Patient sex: M
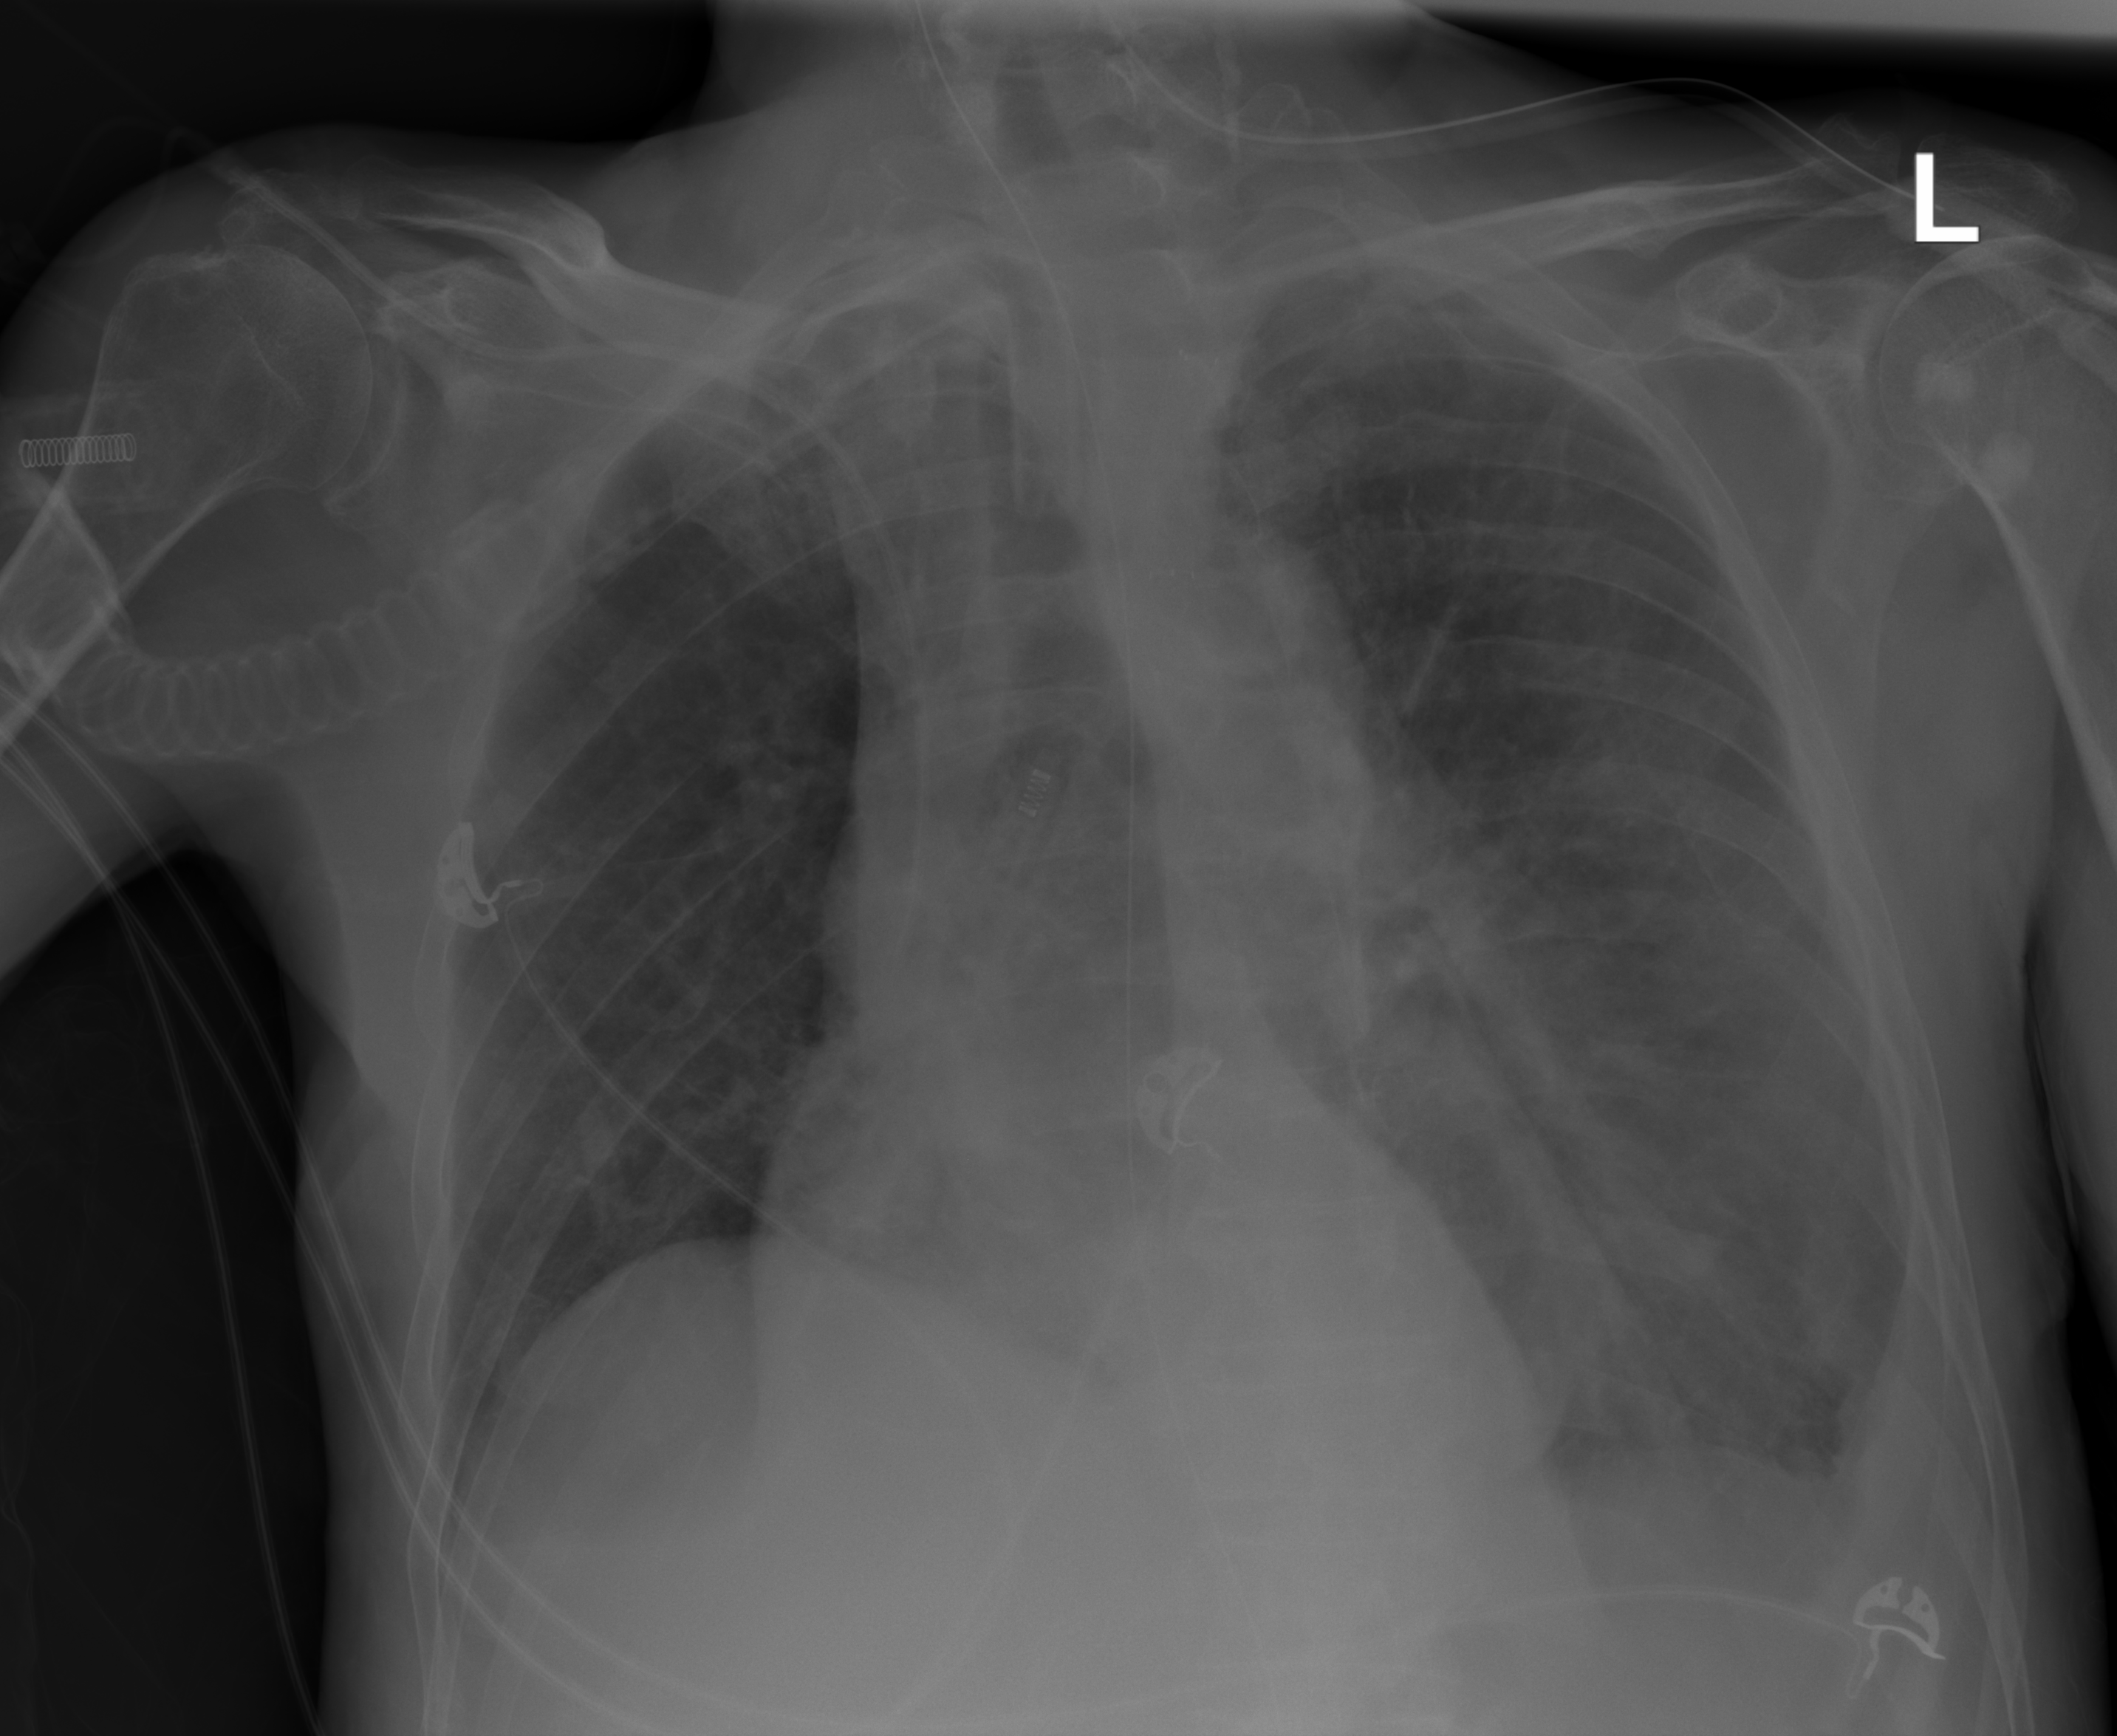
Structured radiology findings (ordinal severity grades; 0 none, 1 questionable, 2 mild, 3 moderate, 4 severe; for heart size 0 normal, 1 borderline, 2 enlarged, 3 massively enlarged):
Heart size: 2
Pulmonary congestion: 2
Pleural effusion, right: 2
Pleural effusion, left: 2
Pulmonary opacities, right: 0
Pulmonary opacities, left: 2
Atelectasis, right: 0
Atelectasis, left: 2